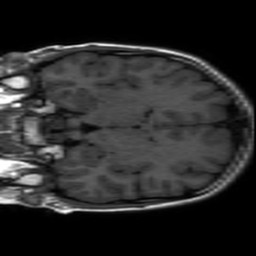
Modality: inplaneT1
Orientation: coronal
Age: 19
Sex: female
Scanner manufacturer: ge
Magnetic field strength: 3 T
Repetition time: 2.297 s
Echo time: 0.02273 s